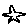
Label: star